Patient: sex M, age 36
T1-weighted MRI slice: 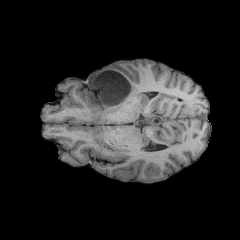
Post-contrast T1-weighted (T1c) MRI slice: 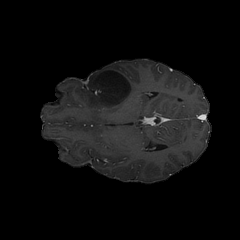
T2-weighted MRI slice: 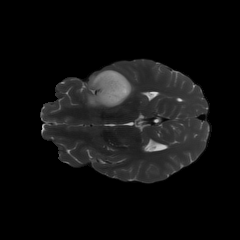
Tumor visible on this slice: yes
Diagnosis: Astrocytoma, IDH-mutant
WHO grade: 3